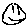
Label: smiley face